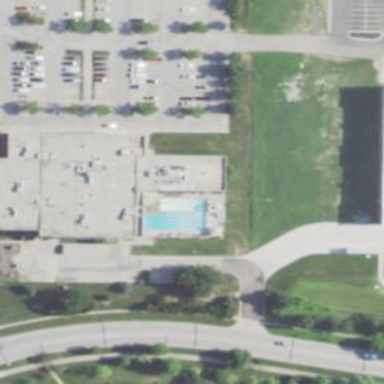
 such as fitness center on leisure land."